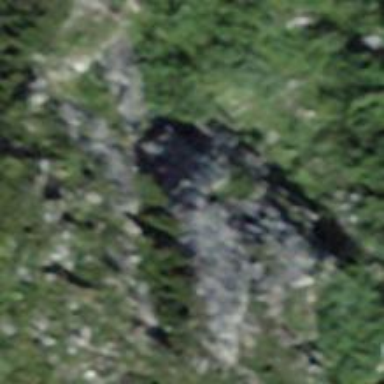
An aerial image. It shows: Natural cliff.